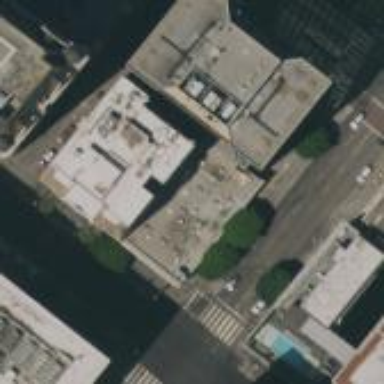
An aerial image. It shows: Commercial building.